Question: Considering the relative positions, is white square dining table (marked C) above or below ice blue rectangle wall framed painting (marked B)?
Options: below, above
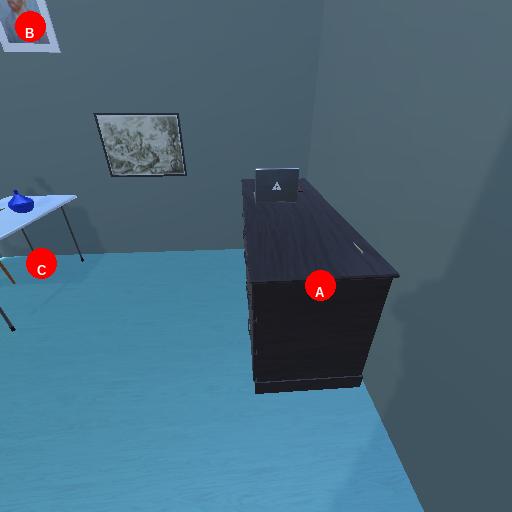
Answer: below